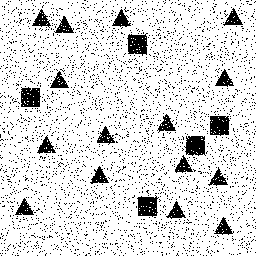
Squares: 5
Triangles: 15
Stars: 0
Total shapes: 20